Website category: phone
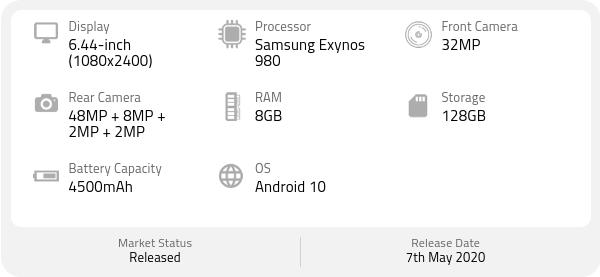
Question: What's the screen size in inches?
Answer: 6.44-inch

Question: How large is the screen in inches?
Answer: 6.44-inch

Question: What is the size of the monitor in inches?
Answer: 6.44-inch

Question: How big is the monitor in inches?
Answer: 6.44-inch

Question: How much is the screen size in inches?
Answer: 6.44-inch

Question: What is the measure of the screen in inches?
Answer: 6.44-inch

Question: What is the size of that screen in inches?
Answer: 6.44-inch

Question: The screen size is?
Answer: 6.44-inch

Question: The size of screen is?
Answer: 6.44-inch

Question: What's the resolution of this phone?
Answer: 1080x2400

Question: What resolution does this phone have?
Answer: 1080x2400

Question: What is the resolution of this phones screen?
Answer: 1080x2400

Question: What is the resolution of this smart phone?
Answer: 1080x2400

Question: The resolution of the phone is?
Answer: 1080x2400

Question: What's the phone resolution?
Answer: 1080x2400

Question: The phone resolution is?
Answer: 1080x2400

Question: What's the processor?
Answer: Samsung Exynos 980

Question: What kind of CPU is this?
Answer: Samsung Exynos 980

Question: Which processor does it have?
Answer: Samsung Exynos 980

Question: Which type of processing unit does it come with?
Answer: Samsung Exynos 980

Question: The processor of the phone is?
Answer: Samsung Exynos 980

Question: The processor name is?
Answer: Samsung Exynos 980

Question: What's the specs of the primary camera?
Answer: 48MP + 8MP + 2MP + 2MP

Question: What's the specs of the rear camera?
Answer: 48MP + 8MP + 2MP + 2MP

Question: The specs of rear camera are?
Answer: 48MP + 8MP + 2MP + 2MP

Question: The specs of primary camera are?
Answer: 48MP + 8MP + 2MP + 2MP

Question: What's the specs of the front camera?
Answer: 32MP

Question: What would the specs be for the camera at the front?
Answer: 32MP

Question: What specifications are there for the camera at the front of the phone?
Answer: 32MP

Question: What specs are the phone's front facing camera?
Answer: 32MP

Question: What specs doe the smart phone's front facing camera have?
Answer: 32MP

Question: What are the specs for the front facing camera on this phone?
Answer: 32MP

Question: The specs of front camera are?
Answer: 32MP

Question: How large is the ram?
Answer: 8GB

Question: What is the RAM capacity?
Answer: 8GB

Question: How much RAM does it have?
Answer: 8GB

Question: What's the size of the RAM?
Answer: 8GB

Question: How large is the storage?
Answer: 128GB

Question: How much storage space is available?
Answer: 128GB

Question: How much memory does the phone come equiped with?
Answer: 128GB

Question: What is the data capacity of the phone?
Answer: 128GB

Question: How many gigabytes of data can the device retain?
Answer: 128GB

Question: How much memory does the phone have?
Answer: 128GB

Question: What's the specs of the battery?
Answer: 4500mAh

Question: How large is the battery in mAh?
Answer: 4500mAh

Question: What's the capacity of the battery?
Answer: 4500mAh

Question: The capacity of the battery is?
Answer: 4500mAh

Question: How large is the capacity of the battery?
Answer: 4500mAh

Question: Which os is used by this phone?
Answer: Android 10

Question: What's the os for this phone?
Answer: Android 10

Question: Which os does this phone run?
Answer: Android 10

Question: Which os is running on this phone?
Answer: Android 10

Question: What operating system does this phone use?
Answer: Android 10

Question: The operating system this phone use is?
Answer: Android 10

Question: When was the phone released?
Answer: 7th May 2020

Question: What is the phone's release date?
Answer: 7th May 2020

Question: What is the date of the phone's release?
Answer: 7th May 2020

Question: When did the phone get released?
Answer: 7th May 2020

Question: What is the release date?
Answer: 7th May 2020

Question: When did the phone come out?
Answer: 7th May 2020

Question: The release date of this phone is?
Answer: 7th May 2020